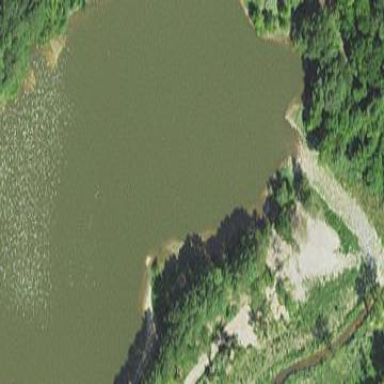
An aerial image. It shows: Lake with natural water.